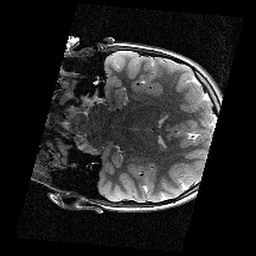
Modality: T2w
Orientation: coronal
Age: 11
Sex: female
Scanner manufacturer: siemens
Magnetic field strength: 3 T
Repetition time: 9.23 s
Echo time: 0.067 s